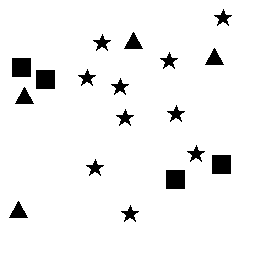
Squares: 4
Triangles: 4
Stars: 10
Total shapes: 18